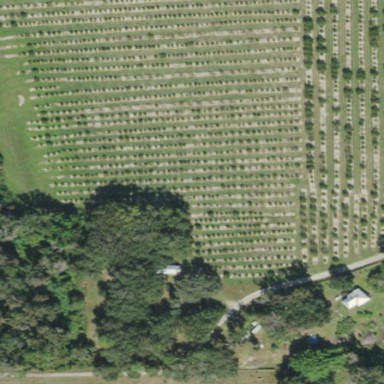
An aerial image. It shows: Cemetery.